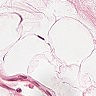
Metastatic tissue present: no